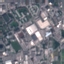
Land use / land cover: Industrial